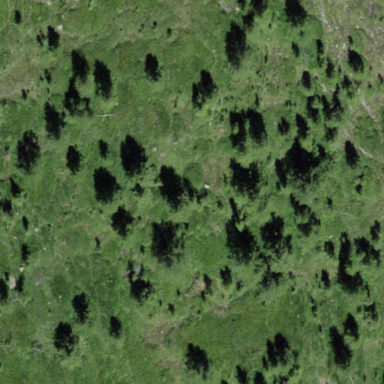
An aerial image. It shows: Forest area predominantly covered with needle-leaved trees.